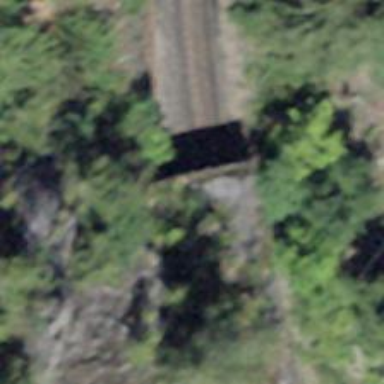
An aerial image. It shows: Narrow-gauge electrified railway passing through tunnel.